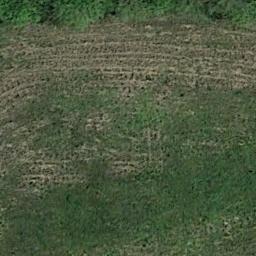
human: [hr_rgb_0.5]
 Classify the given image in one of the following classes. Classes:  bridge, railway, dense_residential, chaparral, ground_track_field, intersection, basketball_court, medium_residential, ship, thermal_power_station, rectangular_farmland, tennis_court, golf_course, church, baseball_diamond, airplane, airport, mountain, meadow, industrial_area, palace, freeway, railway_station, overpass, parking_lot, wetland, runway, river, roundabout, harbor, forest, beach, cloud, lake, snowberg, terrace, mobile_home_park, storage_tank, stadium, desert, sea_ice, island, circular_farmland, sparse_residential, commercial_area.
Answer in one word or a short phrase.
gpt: meadow